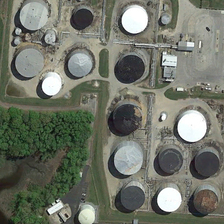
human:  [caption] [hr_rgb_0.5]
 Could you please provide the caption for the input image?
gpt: these storage tanks are painted in different colors located next to the wood .

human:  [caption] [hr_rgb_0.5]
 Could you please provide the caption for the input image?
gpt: cylinder storage tanks are built on two square concrete ground near some trees and a parking lot .

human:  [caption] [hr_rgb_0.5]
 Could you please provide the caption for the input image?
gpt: cylinder storage tanks are built on two square concrete ground near some trees and a parking lot .

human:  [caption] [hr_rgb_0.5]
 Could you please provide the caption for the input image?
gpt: cylinder storage tanks are built on two square concrete ground near some trees and a parking lot .

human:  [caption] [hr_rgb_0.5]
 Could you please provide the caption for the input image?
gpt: many storage tanks are near some green trees .